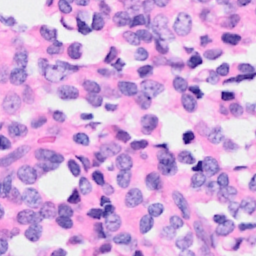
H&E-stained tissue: Breast